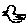
Label: bird